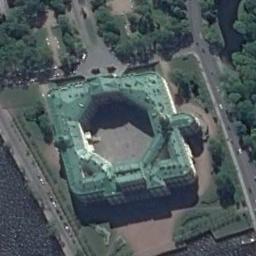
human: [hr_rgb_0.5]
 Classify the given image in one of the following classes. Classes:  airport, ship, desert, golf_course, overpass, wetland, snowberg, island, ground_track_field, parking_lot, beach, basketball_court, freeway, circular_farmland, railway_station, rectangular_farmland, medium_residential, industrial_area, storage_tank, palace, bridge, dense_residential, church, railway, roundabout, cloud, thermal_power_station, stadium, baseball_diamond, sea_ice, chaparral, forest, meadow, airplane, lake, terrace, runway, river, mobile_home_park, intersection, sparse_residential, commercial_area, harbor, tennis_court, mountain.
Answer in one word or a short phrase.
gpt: church